八年级 · 度量几何学
如图, 矩形 $A B C D$ 的对角线 $A C, B D$ 交于点 $O, A B=6, B C=8$, 过点 $O$ 作 $O E \perp A C$, 交 $A D$于点 $E$, 过点 $E$ 作 $E F \perp B D$, 垂足为 $F$, 则 $O E+E F$ 的值为 $(\quad)$
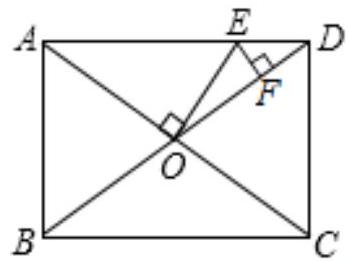
A. $\frac{48}{5}$
B. $\frac{32}{5}$
C. $\frac{24}{5}$

D. $\frac{12}{5}$
答案: C
解析: $\because A B=6, B C=8$,

$\therefore$.矩形 $A B C D$ 的面积为 $48, A O=D O=\frac{1}{2} A C=5$,

$\because$ 对角线 $A C, B D$ 交于点 $O$,

$\therefore \triangle A O D$ 的面积为 12 ,

$\because E O \perp A O, E F \perp D O$,

$\therefore S_{\triangle A O D}=S_{\triangle A O E}+S_{\triangle D O E}$, 即 $12=\frac{1}{2} A O \times E O+\frac{1}{2} D O \times E F$,

$\therefore 12=\frac{1}{2} \times 5 \times E O+\frac{1}{2} \times 5 \times E F$,

$\therefore 5(E O+E F)=24$,

$\therefore E O+E F=\frac{24}{5}$,

故选: $C$.